Question: This is my first time working with a leaflet map in javascript, and I follow the instructions in the documentation but the map details don't appear.
This is what I get :

I search about that and found many codes that are also not working
this is my code :
'''
<!DOCTYPE html>
<html>
<head>
<title>Leaflet</title>
<meta charset="utf-8" />
<meta name="viewport" content="width=device-width, initial-scale=1.0">
<link rel="stylesheet" href="http://cdn.leafletjs.com/leaflet-0.7.3/leaflet.css" />
</head>
<body>
<div id="map" style="width: 100%; height: 600px"></div>
<script src="http://cdn.leafletjs.com/leaflet-0.7.3/leaflet.js"></script>
<script>
var map = L.map('map').setView([38.738853, 0.039328], 13);
bounds = new L.LatLngBounds(new L.LatLng(38.589932205137842, -0.24943472068649825), new L.LatLng(38.834130125688162, 0.250210265053367));
L.tileLayer('http://tiles.primarysolutions.org/tiles/{z}/{x}/{y}.png', {
minZoom: 12,
maxZoom: 15,
attribution: 'Map data &copy; <a href="http://openstreetmap.org">OpenStreetMap</a> contributors, ' +
'<a href="http://creativecommons.org/licenses/by-sa/2.0/">CC-BY-SA</a>, ' +
'Imagery ©️ <a href="http://mapbox.com">Mapbox</a>',
}).addTo(map);
</script>
</body>
</html>
'''
Where is the problem in my code and why doesn't the map appear? How can I solve this?
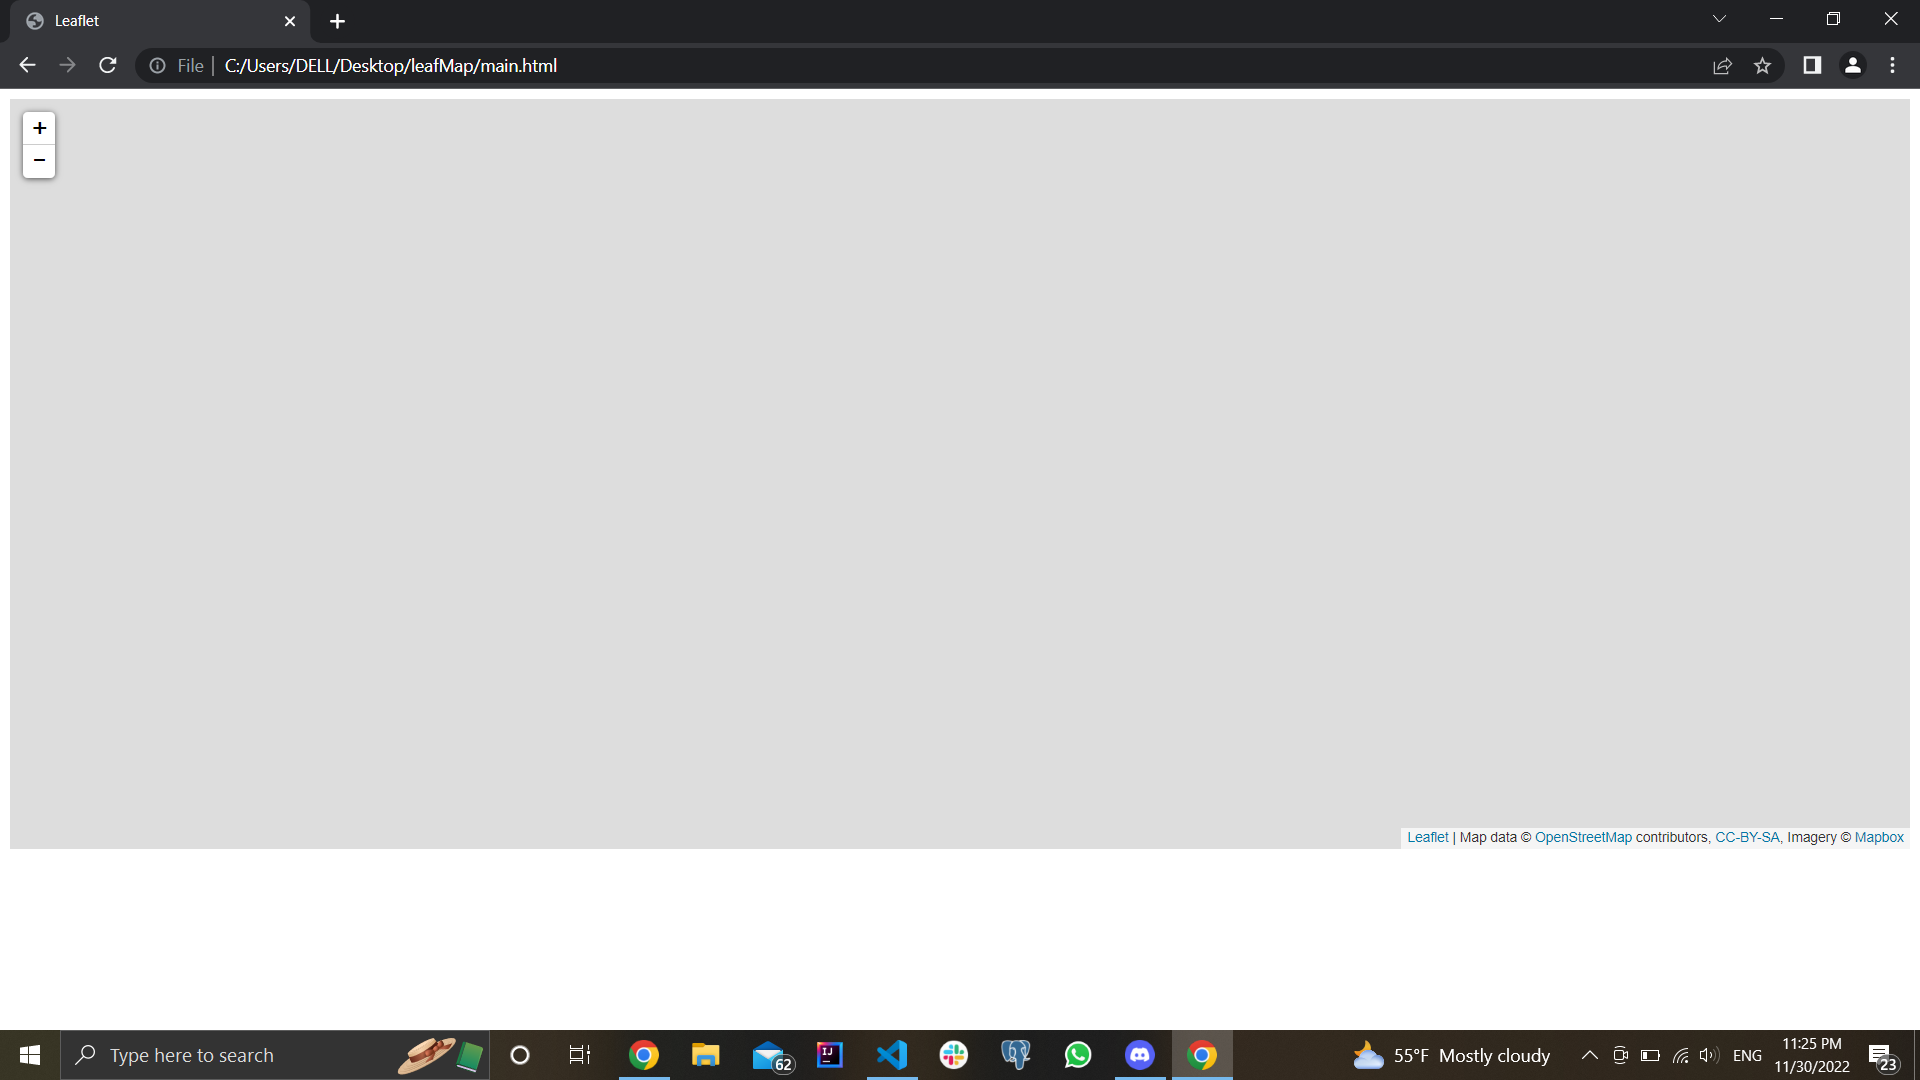
Answer: Look into this default demo: <URL>
html:
'''
<!DOCTYPE html>
<html>
<head>
<title>Leaflet</title>
<meta charset="utf-8" />
<meta name="viewport" content="width=device-width, initial-scale=1.0" />
<link type="text/css" rel="stylesheet" href="https://unpkg.com/leaflet/dist/leaflet.css" />
<style>
body {
margin: 0;
}
html, body, #map {
height: 100%
}
</style>
</head>
<body>
<div id="map"></div>
<script src="https://unpkg.com/leaflet/dist/leaflet-src.js"></script>
<script src="script.js"></script>
</body>
</html>
'''
JavaScript:
'''
var map = L.map('map', {
layers: [
L.tileLayer('https://tile.openstreetmap.org/{z}/{x}/{y}.png', {
'attribution': 'Map data ©️ <a href="https://openstreetmap.org">OpenStreetMap</a> contributors'
})
],
center: [0, 0],
zoom: 0
});
'''